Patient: sex M, age 76
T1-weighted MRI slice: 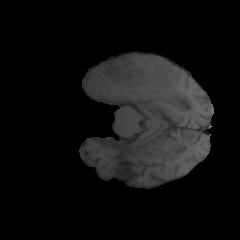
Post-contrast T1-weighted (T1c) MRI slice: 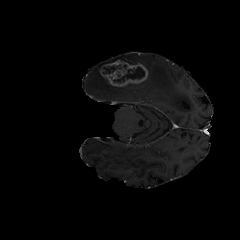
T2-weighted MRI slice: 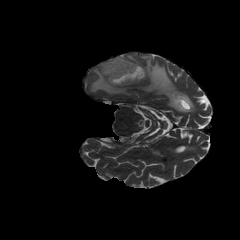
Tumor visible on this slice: yes
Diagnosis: Glioblastoma, IDH-wildtype
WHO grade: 4